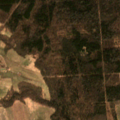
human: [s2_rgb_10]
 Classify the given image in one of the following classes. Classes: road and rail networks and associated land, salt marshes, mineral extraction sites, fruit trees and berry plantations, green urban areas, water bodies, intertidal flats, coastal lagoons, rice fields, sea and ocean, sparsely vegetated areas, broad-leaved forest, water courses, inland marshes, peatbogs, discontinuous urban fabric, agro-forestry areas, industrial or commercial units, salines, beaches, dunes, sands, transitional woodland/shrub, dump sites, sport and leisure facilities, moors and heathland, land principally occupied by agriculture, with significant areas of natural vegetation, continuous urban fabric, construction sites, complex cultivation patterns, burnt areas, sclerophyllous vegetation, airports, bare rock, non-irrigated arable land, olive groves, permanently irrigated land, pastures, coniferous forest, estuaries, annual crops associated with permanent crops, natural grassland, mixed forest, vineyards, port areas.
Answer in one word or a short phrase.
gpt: non-irrigated arable land, pastures, land principally occupied by agriculture, with significant areas of natural vegetation, broad-leaved forest, coniferous forest